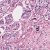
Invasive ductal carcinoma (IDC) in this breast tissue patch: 1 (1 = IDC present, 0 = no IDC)